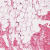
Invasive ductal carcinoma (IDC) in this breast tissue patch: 0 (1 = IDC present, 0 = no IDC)